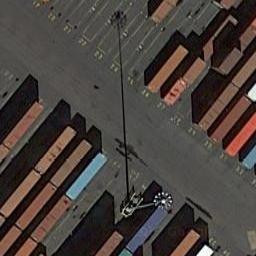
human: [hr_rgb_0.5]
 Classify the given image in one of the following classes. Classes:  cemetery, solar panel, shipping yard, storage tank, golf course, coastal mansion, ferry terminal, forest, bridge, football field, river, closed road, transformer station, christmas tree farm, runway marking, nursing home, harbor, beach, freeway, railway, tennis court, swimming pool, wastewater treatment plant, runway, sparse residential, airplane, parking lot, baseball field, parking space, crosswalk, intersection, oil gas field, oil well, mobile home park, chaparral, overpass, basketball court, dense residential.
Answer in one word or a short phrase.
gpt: shipping yard